Question: I have a problem with the store the data in 'foreach' loop.!
It's Hangman game and when the user inputs the character to check the answer,
'''
echo "Please enter a guess: ";
$userChar = stream_get_line(STDIN,1024,PHP_EOL);
//guessChar($hangman,$userChar);
//Display a masked version of the name according to the attributes in the Array
$inputArray [] =$userChar;
foreach(str_split($hangman)as $char)
{
if(in_array($char,$inputArray,true))
{
echo $char;
}
else
{
echo "*";
}
}
'''
But in there, I want to store the string what console shows to compare the hangman's answers to finish game or not

I want to get that blocked string to pass the function which is used for check the answer.
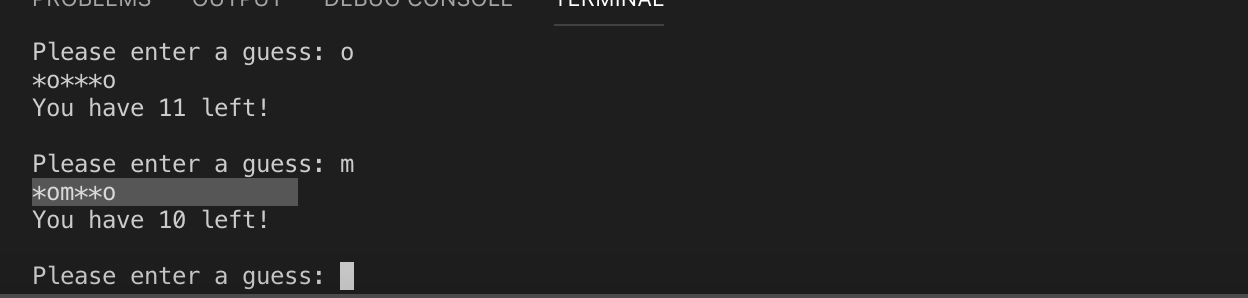
Answer: You already have all the guesses saved up. Just output them.
'echo implode('', $inputArray);'